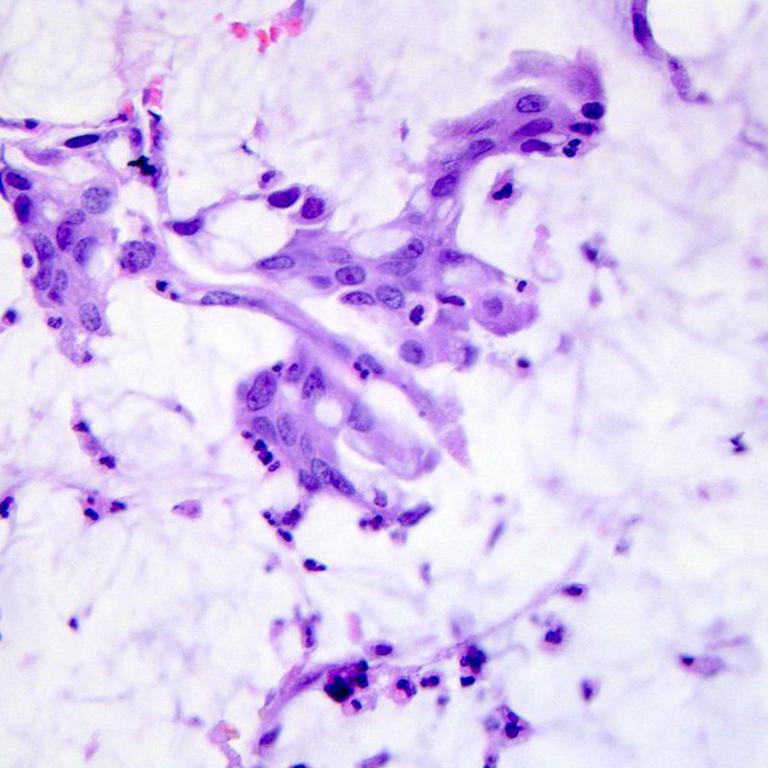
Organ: colon
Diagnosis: adenocarcinomas